You are looking at the unprocessed time series of a bearing vibration snapshot. Classify the bearing condition as one of: normal, inner_race, outer_race, ball.
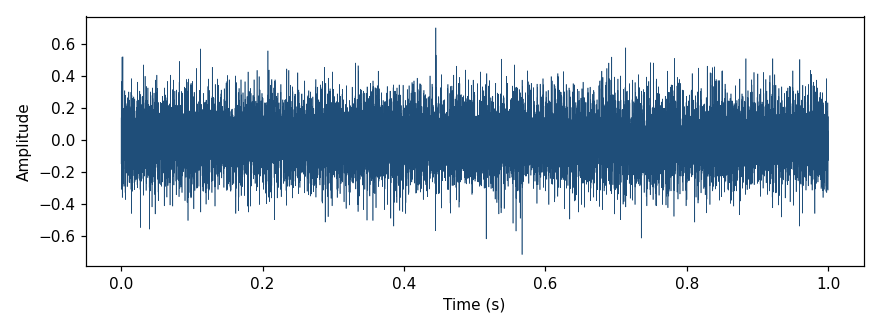
Answer: outer_race